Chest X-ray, PA view. Patient: 32 years old, sex F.
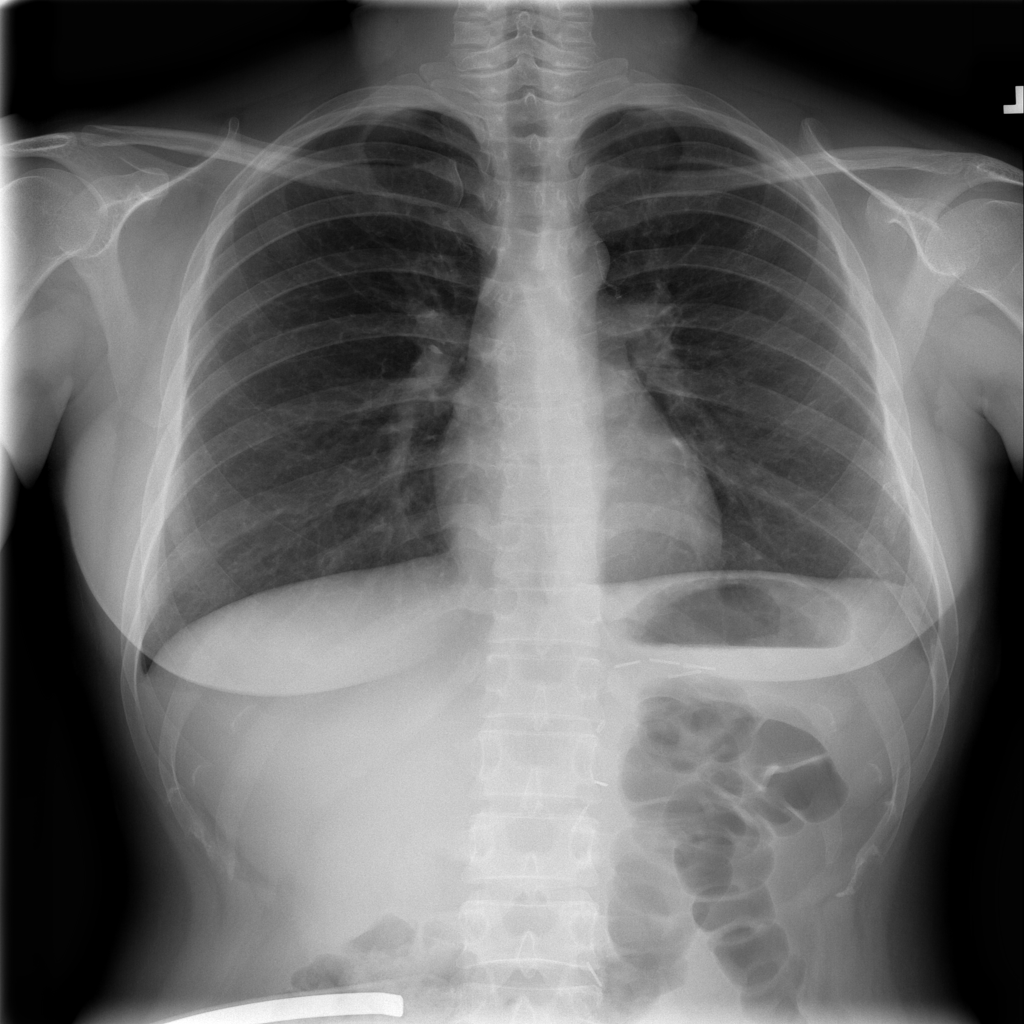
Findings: No Finding